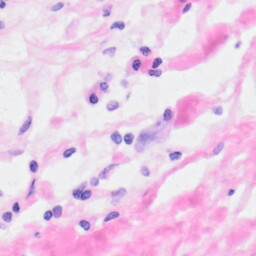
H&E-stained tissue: Kidney